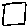
Label: square